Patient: sex F, age 63
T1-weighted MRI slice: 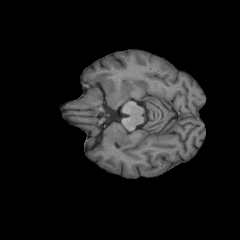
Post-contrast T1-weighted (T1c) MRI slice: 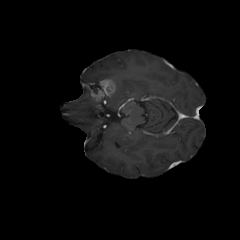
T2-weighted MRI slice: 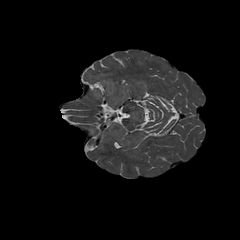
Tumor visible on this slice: yes
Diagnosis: Glioblastoma, IDH-wildtype
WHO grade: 4